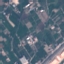
Label: PermanentCrop